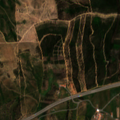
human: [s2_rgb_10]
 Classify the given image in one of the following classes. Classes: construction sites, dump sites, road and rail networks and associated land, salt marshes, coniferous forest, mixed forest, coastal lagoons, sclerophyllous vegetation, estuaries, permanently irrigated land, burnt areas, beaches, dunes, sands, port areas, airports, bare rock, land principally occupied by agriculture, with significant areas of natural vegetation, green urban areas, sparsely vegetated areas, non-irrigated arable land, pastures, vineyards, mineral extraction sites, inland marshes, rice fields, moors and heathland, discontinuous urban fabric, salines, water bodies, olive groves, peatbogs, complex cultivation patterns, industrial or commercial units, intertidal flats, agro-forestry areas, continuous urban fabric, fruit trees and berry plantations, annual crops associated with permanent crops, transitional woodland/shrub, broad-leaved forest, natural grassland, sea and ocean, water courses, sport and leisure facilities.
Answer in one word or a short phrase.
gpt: discontinuous urban fabric, olive groves, mixed forest, transitional woodland/shrub